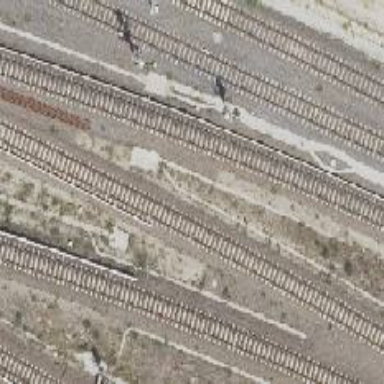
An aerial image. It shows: Railway signal.